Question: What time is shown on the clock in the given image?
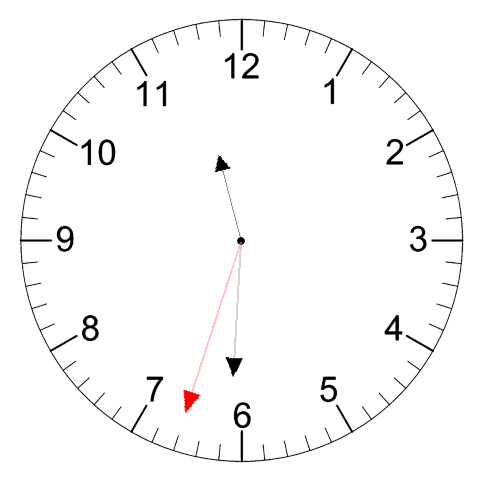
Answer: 11:30:33